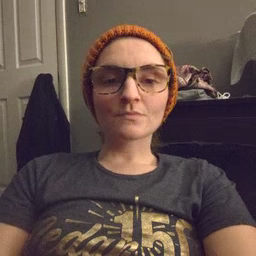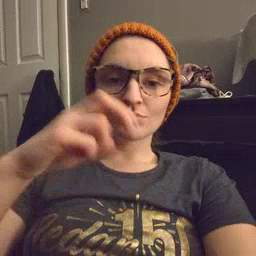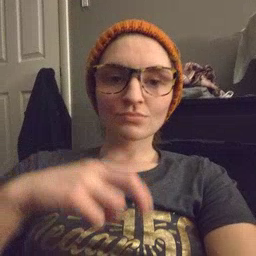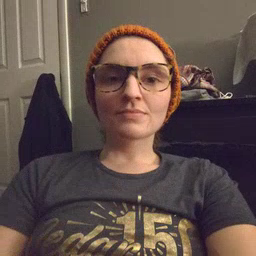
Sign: chair